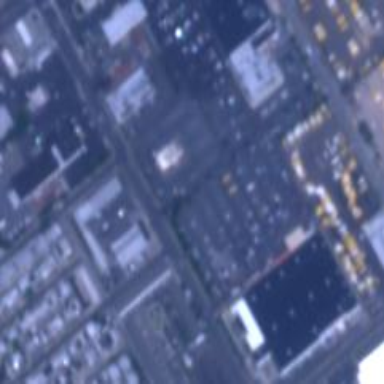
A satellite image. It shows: Retail area.